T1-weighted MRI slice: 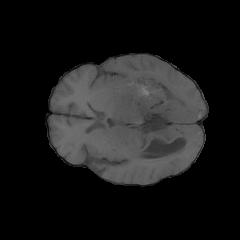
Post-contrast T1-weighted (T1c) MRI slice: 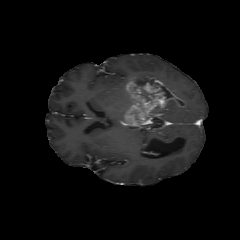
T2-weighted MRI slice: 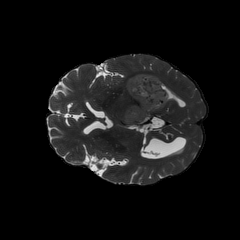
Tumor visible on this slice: yes